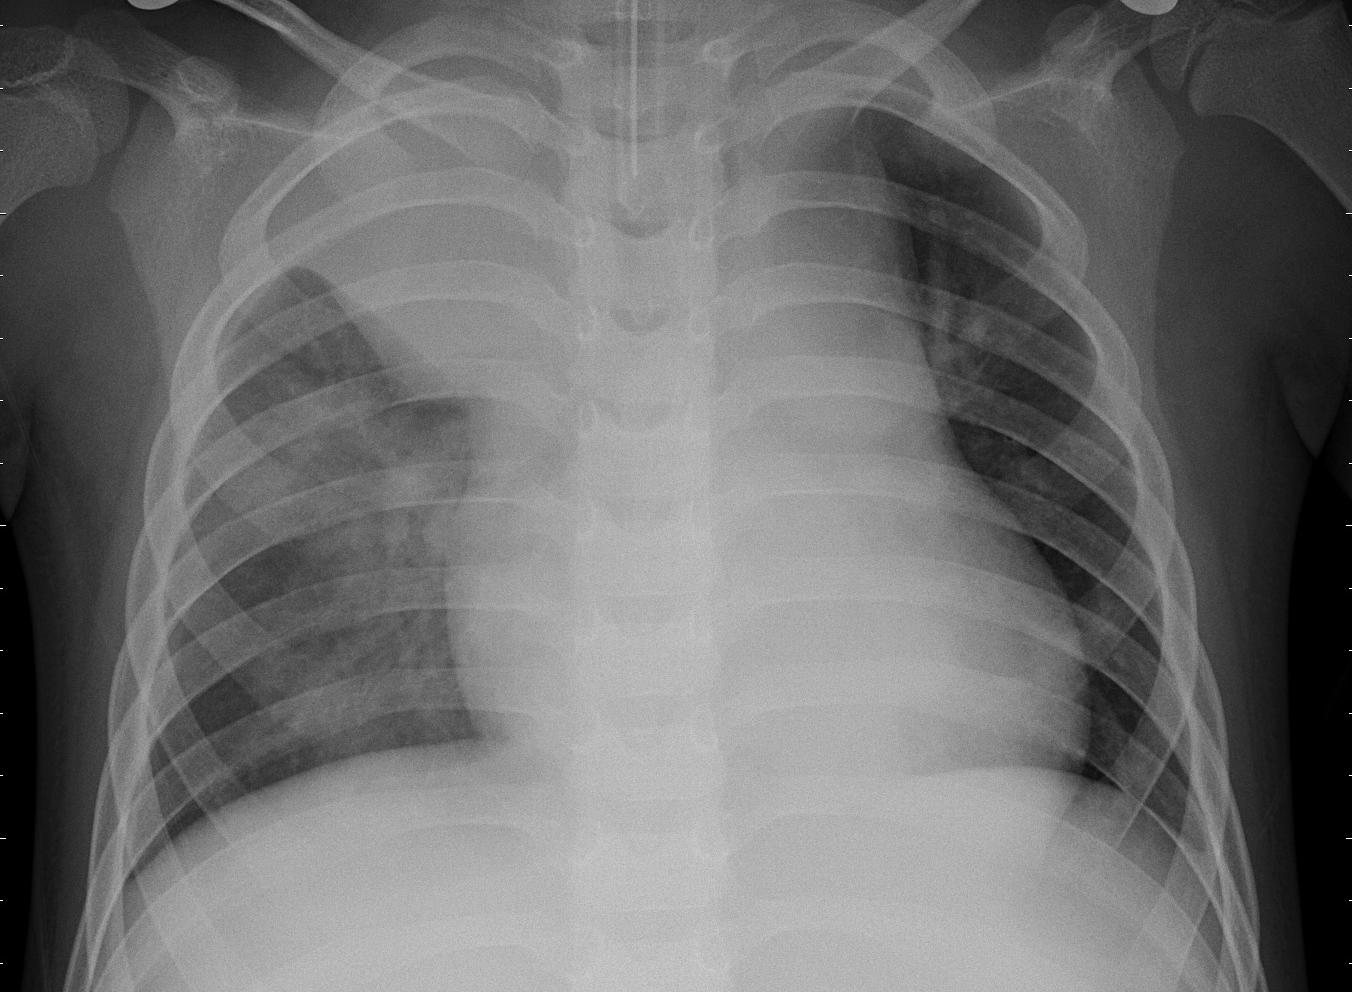
Diagnosis: PNEUMONIA